Field crop: maize
Growth stage: 1
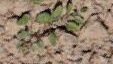
Species: convolvulus